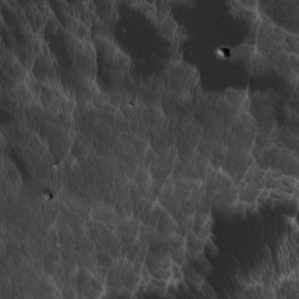
Label: non_frost